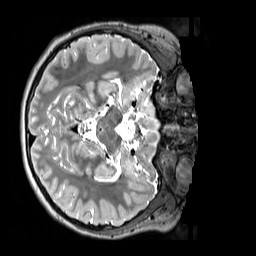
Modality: T2w
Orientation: axial
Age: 11
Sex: male
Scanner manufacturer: siemens
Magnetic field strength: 3 T
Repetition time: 3.2 s
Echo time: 0.408 s